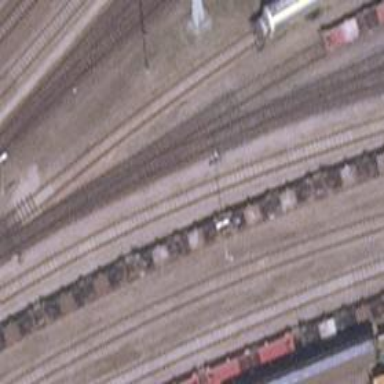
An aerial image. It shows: Railway switch.